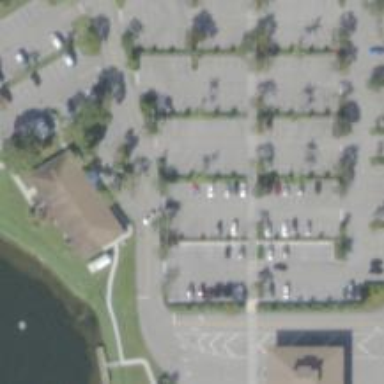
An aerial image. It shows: Parking space.